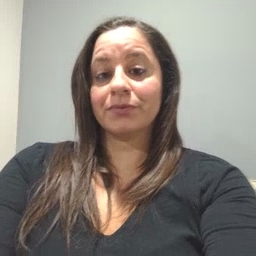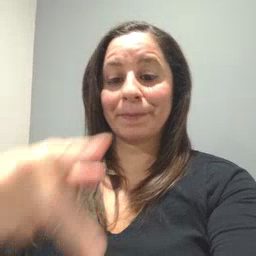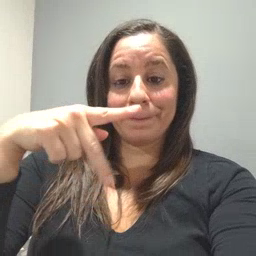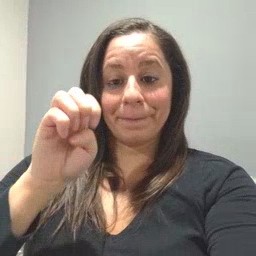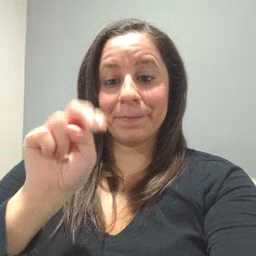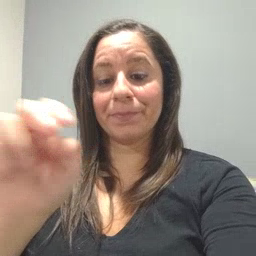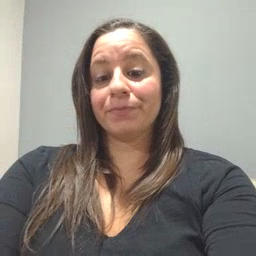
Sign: pen